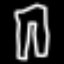
Label: pants